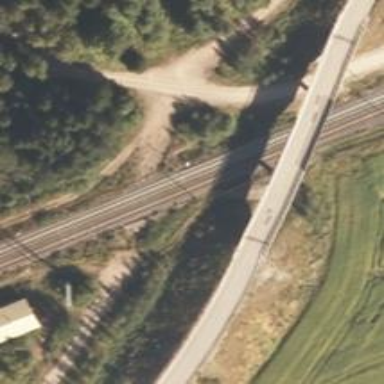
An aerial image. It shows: Railway with continuous electrified contact line.